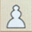
Piece: wP